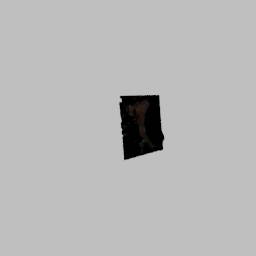
Label: nature